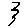
Label: zigzag